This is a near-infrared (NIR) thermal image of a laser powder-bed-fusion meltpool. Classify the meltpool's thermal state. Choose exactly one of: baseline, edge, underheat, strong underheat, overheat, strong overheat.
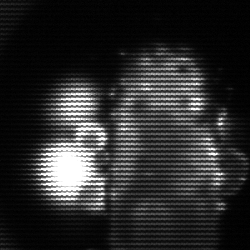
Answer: strong underheat